Question: I have this graph

in graph S and P take values{1,2,3,4,5}
I want to represent this graph in 'java'
can you help me with idea?
thank you in advance
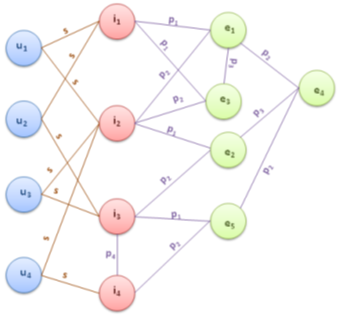
Answer: You can also use adjancy list using the following code snippet -
'''
int n;
List<Integer>[] adj;
AdjacencyLists(int n0) {
n = n0;
adj = (List<Integer>[])new List[n];
for (int i = 0; i < n; i++)
adj[i] = new ArrayStack<Integer>(Integer.class);
}
'''
Then add edge using the function -
'''
void addEdge(int i, int j) {
adj[i].add(j);
}
'''
Or can remove edge -
'''
void removeEdge(int i, int j) {
Iterator<Integer> it = adj[i].iterator();
while (it.hasNext()) {
if (it.next() == j) {
it.remove();
return;
}
}
}
'''
Or even check if a edge is exists -
'''
boolean hasEdge(int i, int j) {
return adj[i].contains(j);
}
'''
You can found more detail about <URL> here.
Or you may use <URL>
Hope it will help.
Thanks a lot